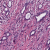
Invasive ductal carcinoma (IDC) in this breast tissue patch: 1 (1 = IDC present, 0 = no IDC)